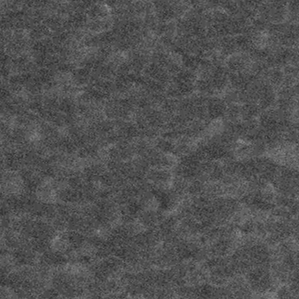
Label: frost